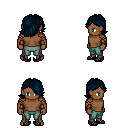
a pixel art fantasy rpg character, male body template, human, dark skin, leather shoulder armor, teal pants, raven swoop hairstyle, cloth bracers, ghillies, four views (front, back, left, right), 2x2 character sprite sheet, small pixel art, hard edges, no anti-aliasing